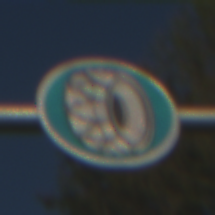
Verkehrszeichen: SchneekettenVorgeschrieben
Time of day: MorningAfternoon
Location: Outdoor (Nature)
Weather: PartlyCloudy
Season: NotSpecified
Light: Natural